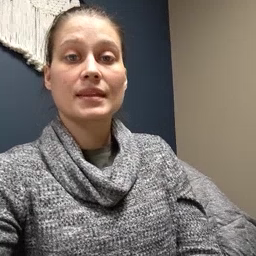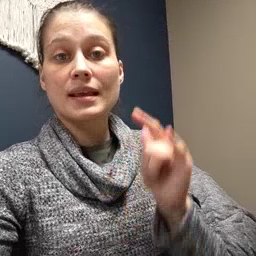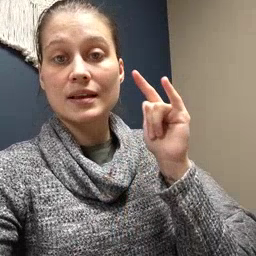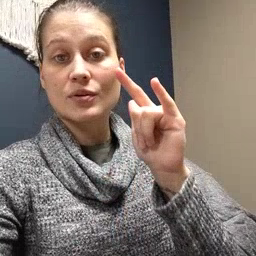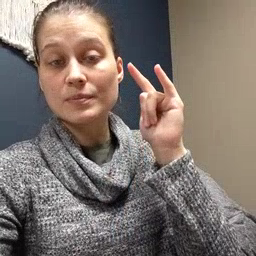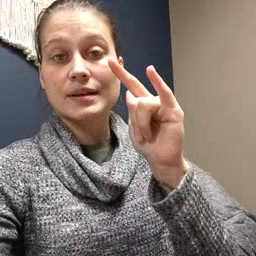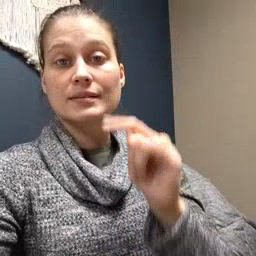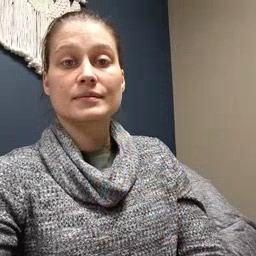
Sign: airplane